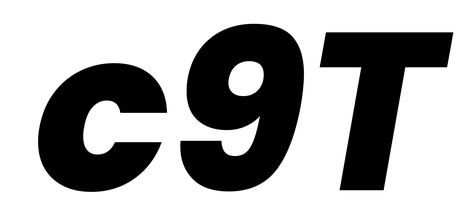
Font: Poppins-ExtraBoldItalic